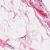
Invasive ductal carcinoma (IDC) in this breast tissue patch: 0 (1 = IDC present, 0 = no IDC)